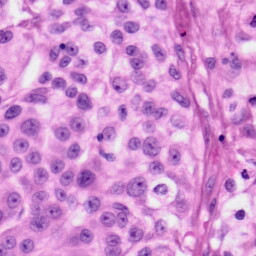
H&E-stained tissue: Skin